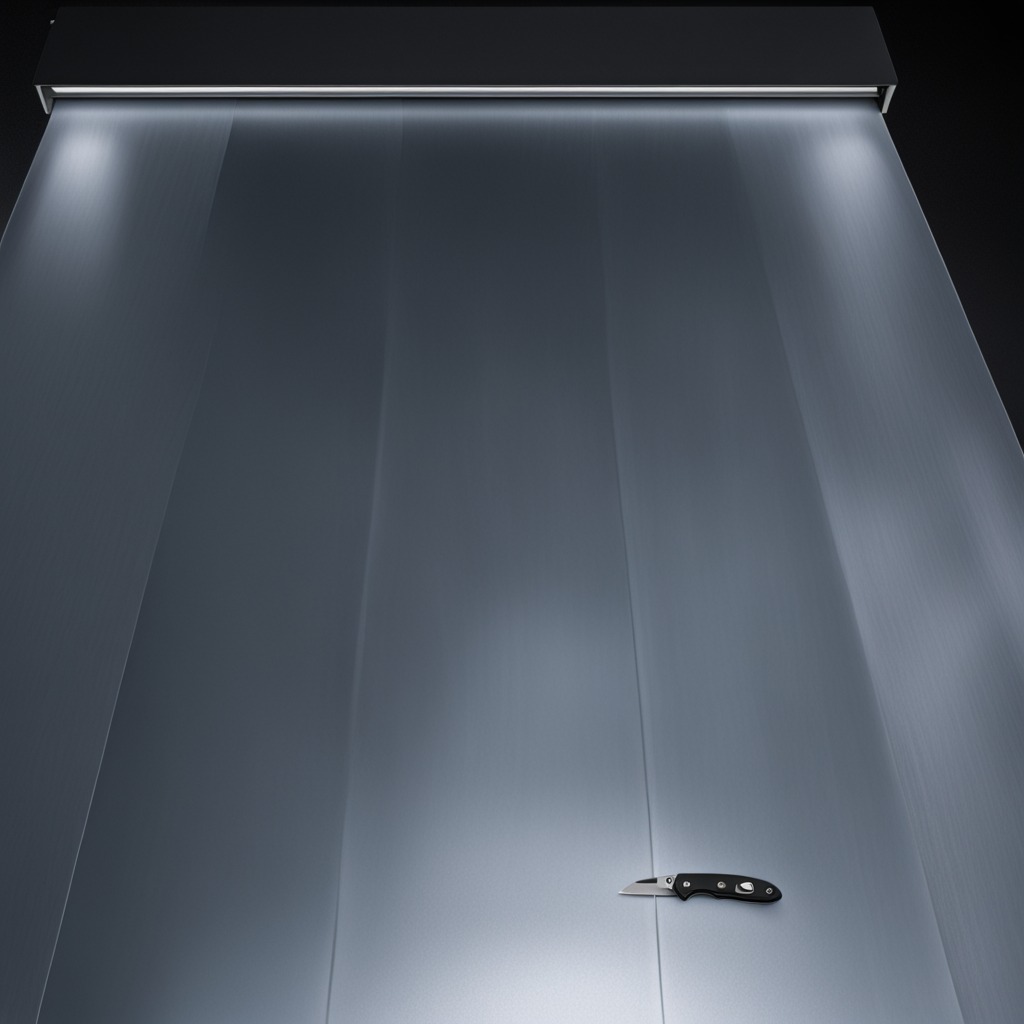
A utility knife is lying on a clean empty table in a basement in the evening.